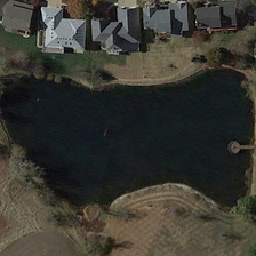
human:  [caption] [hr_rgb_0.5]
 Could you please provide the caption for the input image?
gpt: It's a pool in front of the house.

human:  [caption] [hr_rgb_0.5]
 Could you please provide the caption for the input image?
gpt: There is a swimming pool in front of the house

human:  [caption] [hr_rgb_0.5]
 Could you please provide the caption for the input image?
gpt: In front of the house is a swimming pool.

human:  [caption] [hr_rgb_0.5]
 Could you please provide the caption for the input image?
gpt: The pool in front of the house.

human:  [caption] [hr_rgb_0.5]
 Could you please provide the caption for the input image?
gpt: pool of water is hidden blue next to sand .